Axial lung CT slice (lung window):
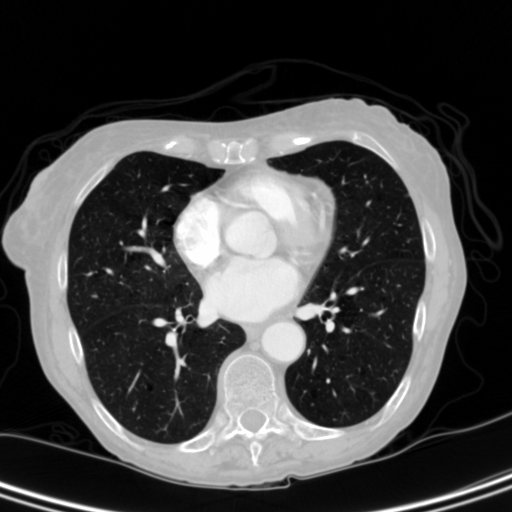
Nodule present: no